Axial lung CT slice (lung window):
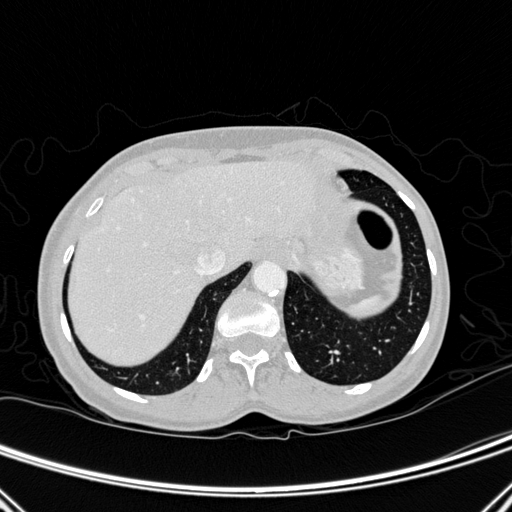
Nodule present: no